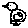
Label: bird